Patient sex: F
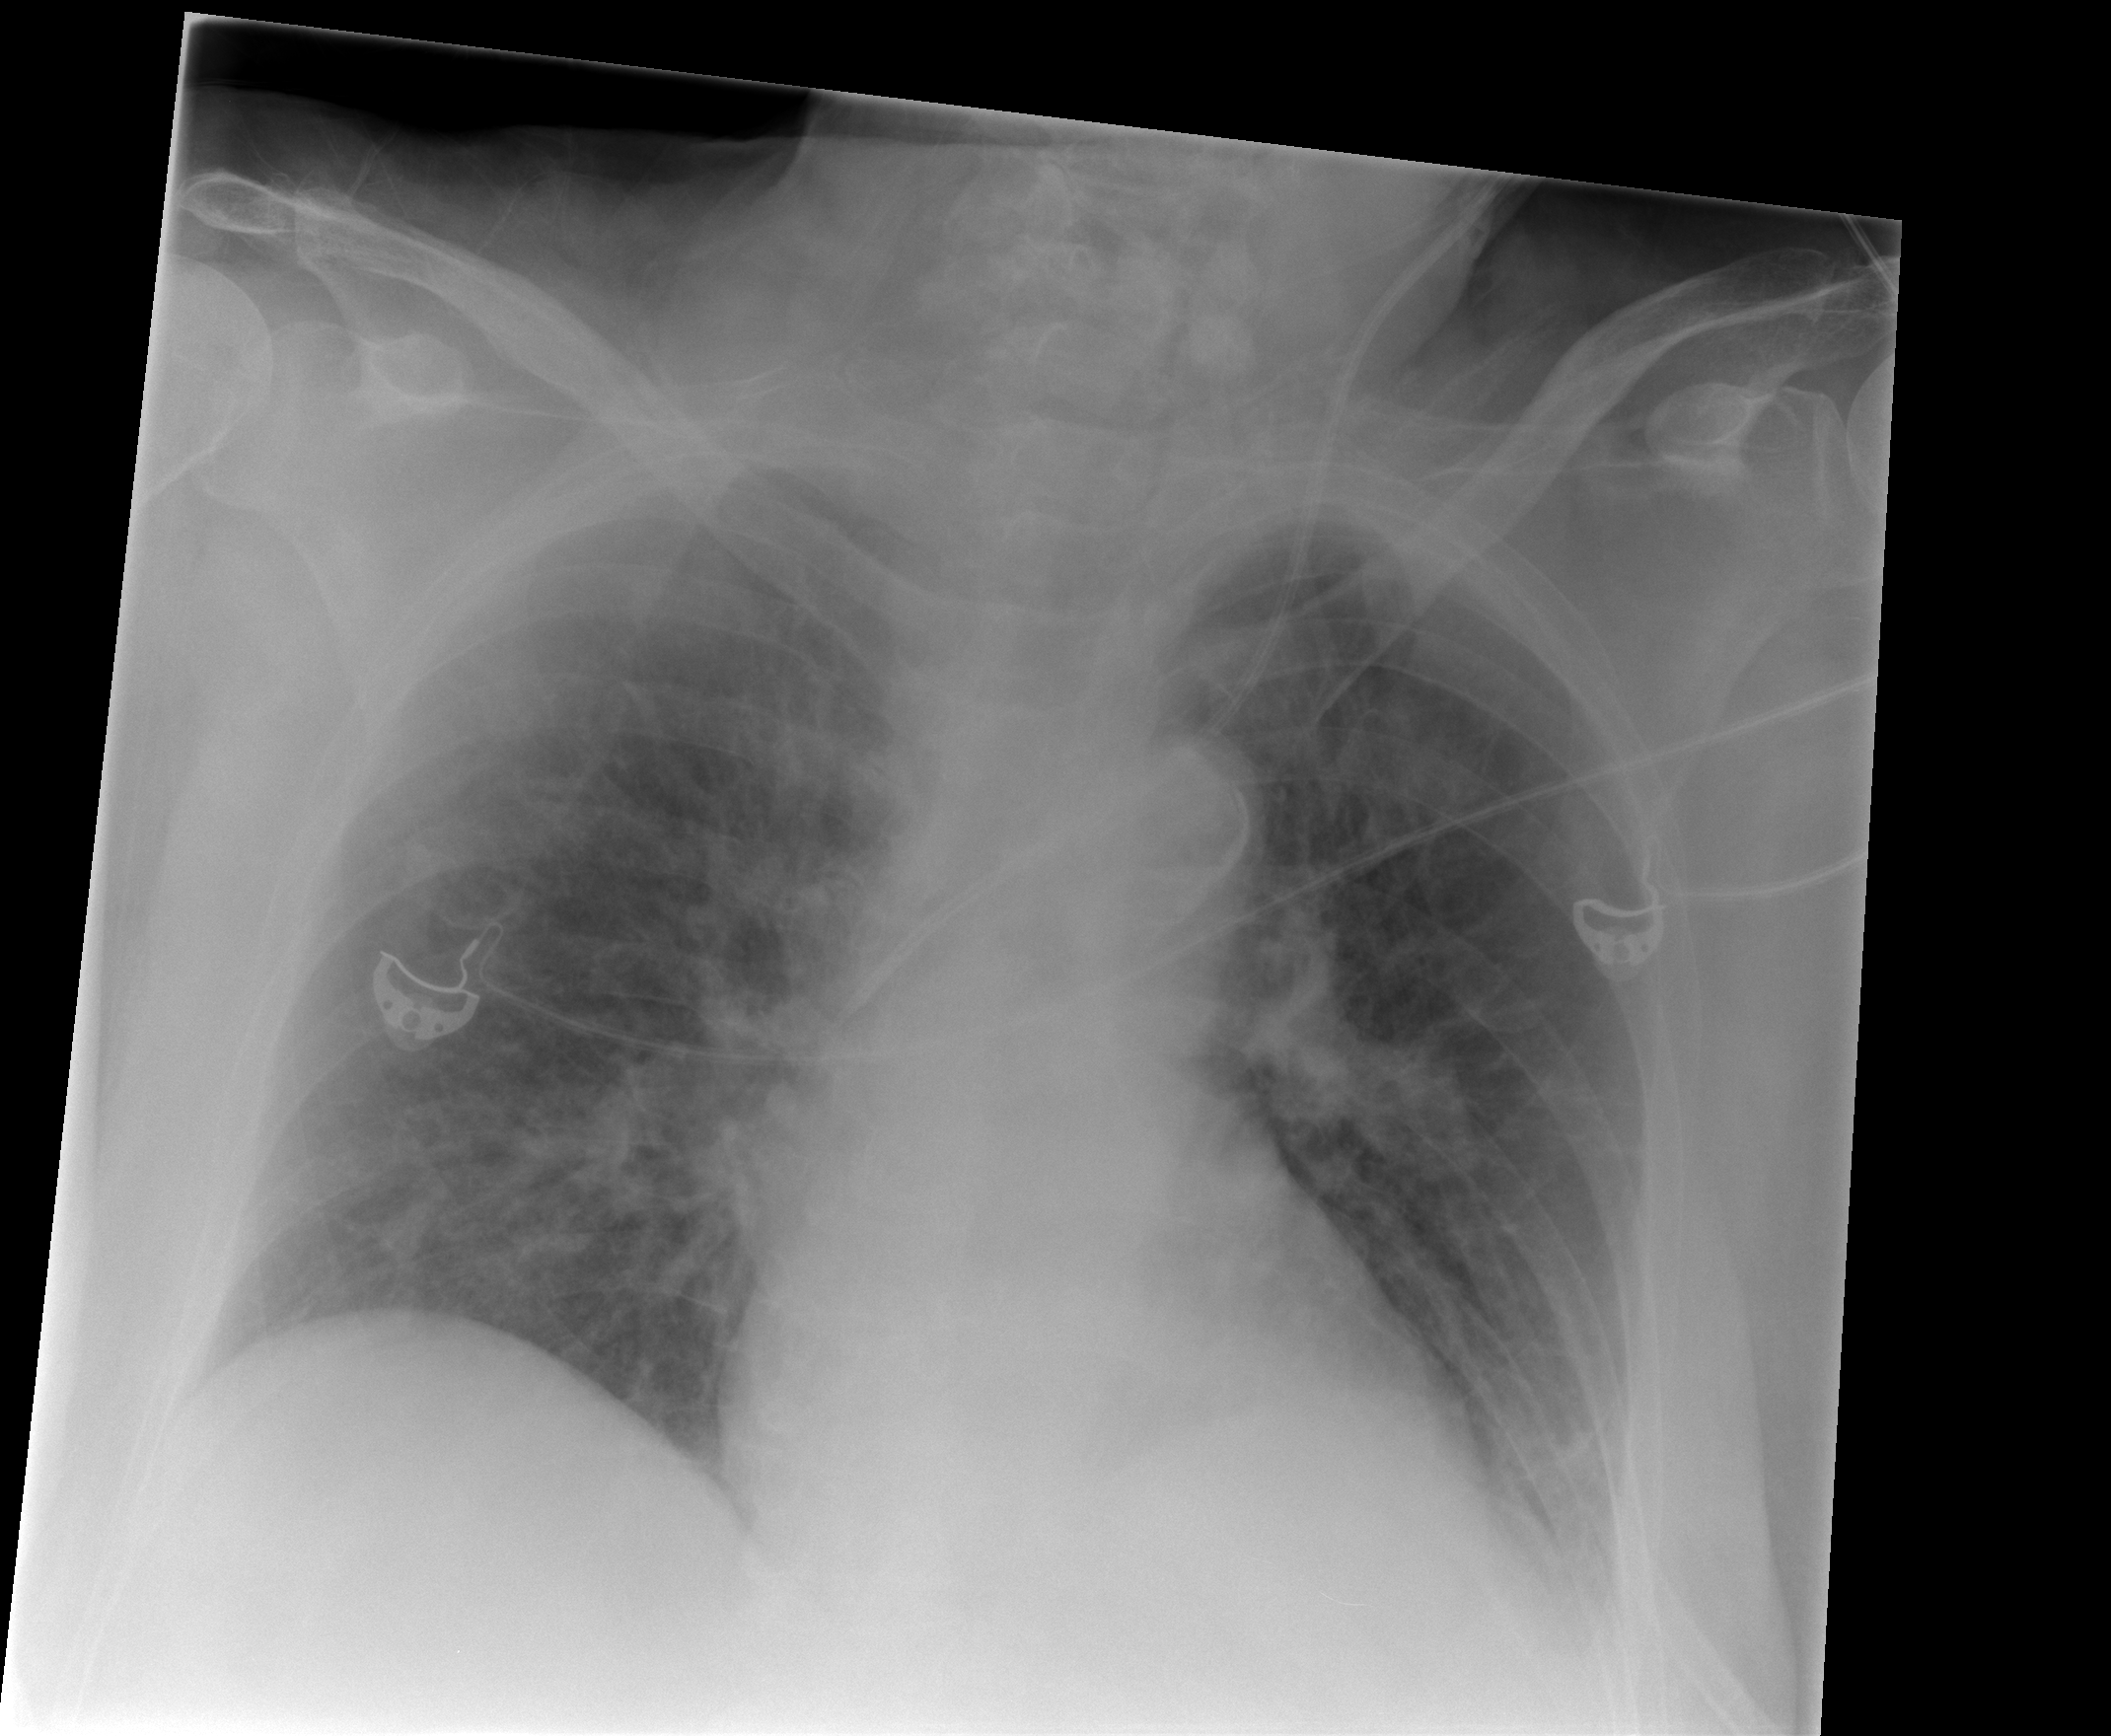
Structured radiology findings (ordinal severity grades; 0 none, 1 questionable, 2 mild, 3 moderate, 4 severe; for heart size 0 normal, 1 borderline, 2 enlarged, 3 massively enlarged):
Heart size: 2
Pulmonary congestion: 2
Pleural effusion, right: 0
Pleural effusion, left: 2
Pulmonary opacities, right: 0
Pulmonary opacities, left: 0
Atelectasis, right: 0
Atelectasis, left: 0